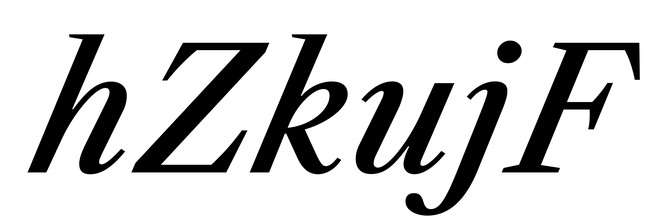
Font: LibreCaslonText-Italic_Medium_Italic